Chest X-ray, AP view. Patient: 58 years old, sex F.
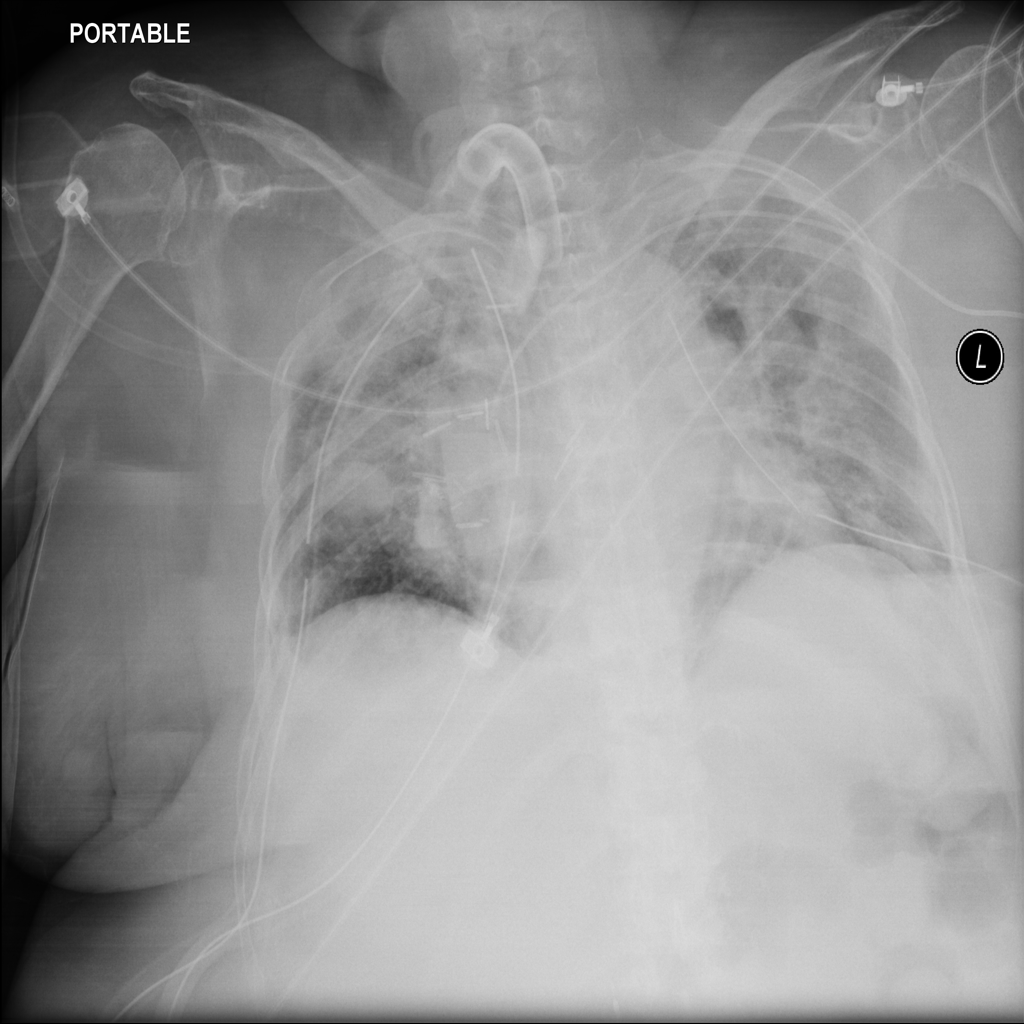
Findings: Infiltration, Mass